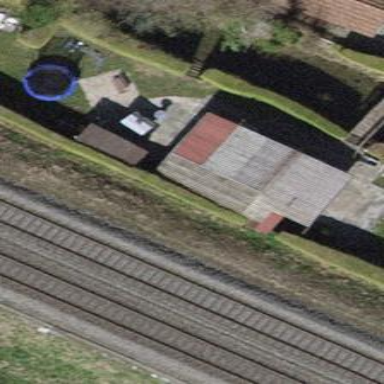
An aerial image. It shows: Shed building.